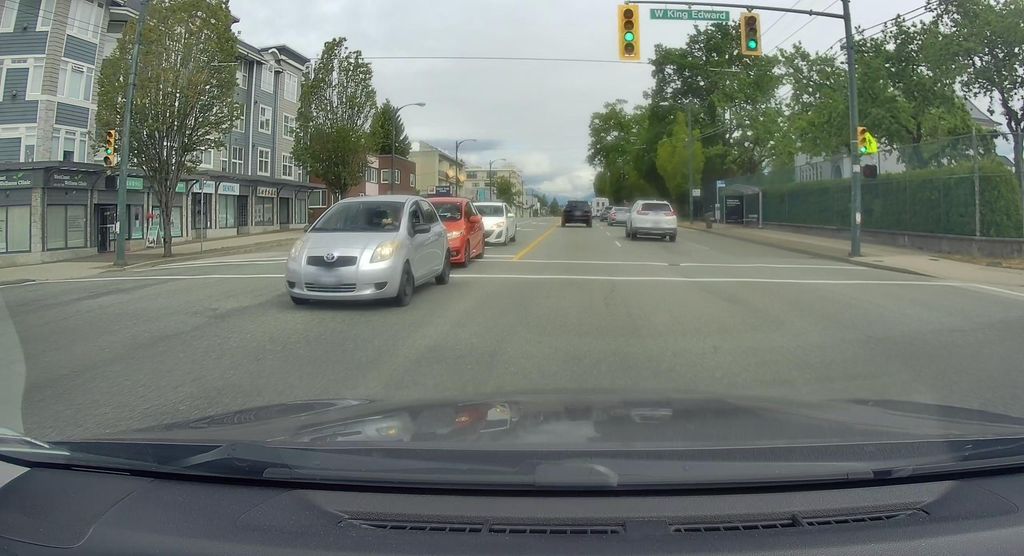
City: vancouver